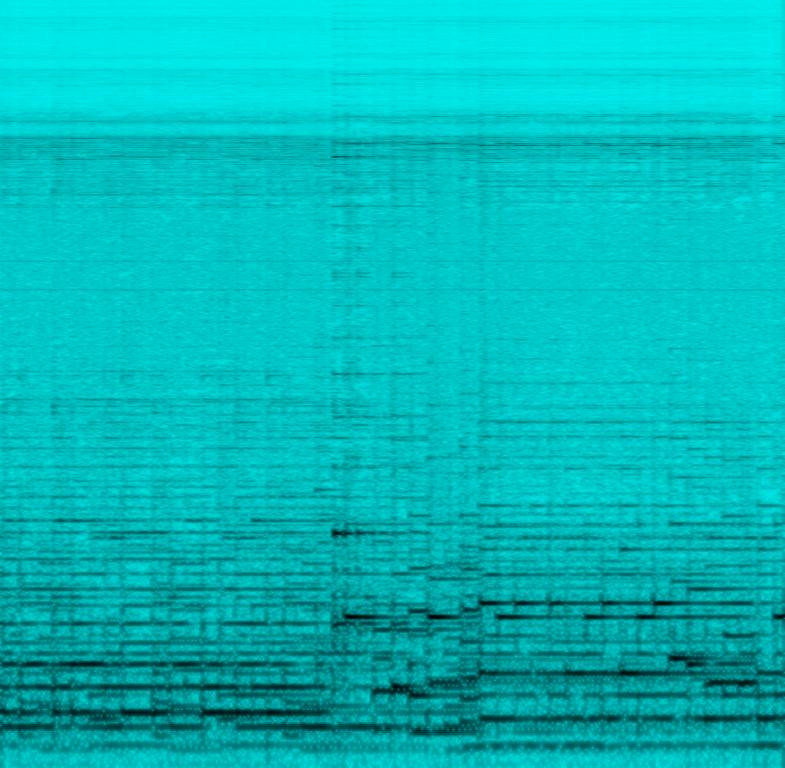
The pianist plays a classical piano piece which brings out a feeling of suspense and tension. The piece is complex and rapid. It has the sense of building up due to the low rumbling of the bass notes. The recording is a low-quality recording, and it is live.